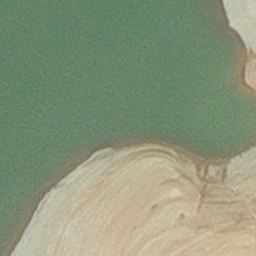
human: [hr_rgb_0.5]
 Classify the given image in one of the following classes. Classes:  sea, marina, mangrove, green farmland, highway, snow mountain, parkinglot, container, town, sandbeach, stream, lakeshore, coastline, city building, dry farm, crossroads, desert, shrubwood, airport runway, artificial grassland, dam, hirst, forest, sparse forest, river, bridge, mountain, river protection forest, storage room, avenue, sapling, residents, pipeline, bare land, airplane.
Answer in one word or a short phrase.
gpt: hirst